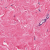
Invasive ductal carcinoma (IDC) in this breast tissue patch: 0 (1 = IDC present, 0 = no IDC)